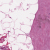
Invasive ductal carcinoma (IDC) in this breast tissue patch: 0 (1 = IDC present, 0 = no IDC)